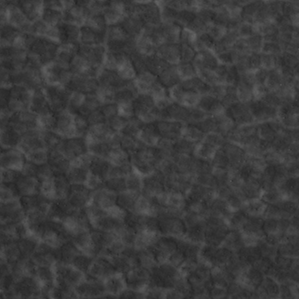
Label: non_frost